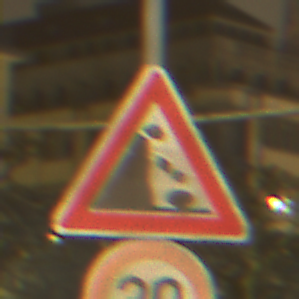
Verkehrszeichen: SteinschlagLinks
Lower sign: Geschwindigkeit30
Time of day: Night
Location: Outdoor (Urban)
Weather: Overcast
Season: NotSpecified
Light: Artificial